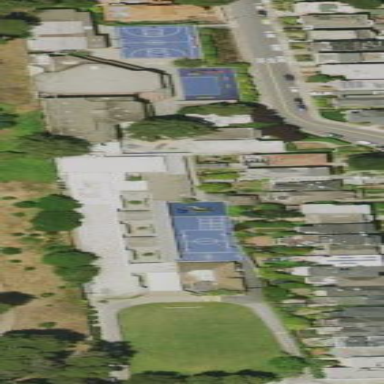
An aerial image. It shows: School.